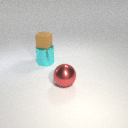
large cyan metal cylinder below small brown rubber cube